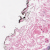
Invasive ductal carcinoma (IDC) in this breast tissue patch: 0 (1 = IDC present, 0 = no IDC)